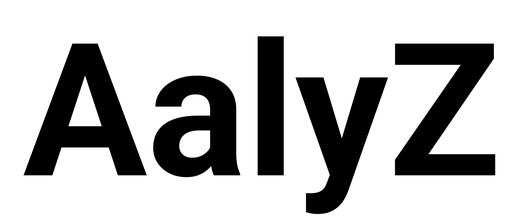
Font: Roboto_Bold